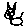
Label: cat